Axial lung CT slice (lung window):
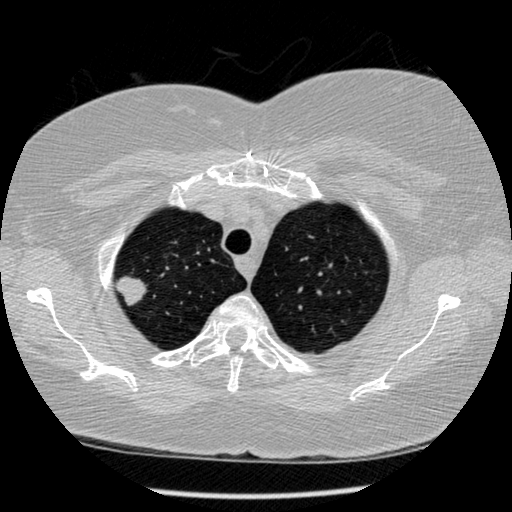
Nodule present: yes
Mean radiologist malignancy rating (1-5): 4.5